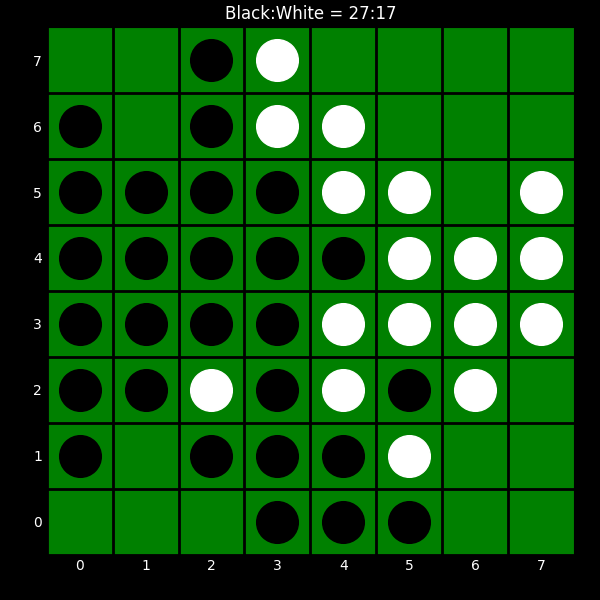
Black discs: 27
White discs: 17